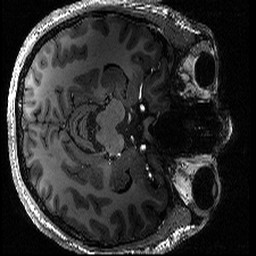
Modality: T1w
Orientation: axial
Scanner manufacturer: siemens
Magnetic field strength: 6.98 T
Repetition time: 2.7 s
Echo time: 0.00309 s